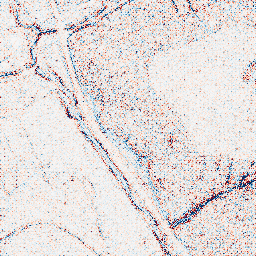
Category: edge_preserving
Decomposition family: anisotropic_diffusion
Decomposition parameters: iterations: 5
kappa: 10
gamma: 0.1
Upsampling method: regularized
Upsampling parameters: scale: 2
lambda_reg: 0.1
Upsampling scale: 2